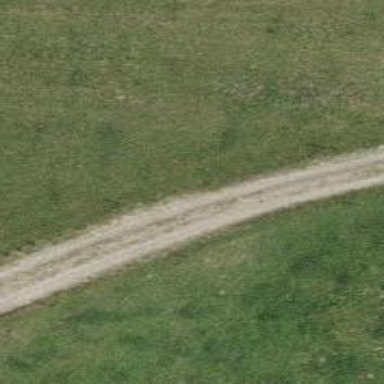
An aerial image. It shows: Gravel track with track type of grade3.